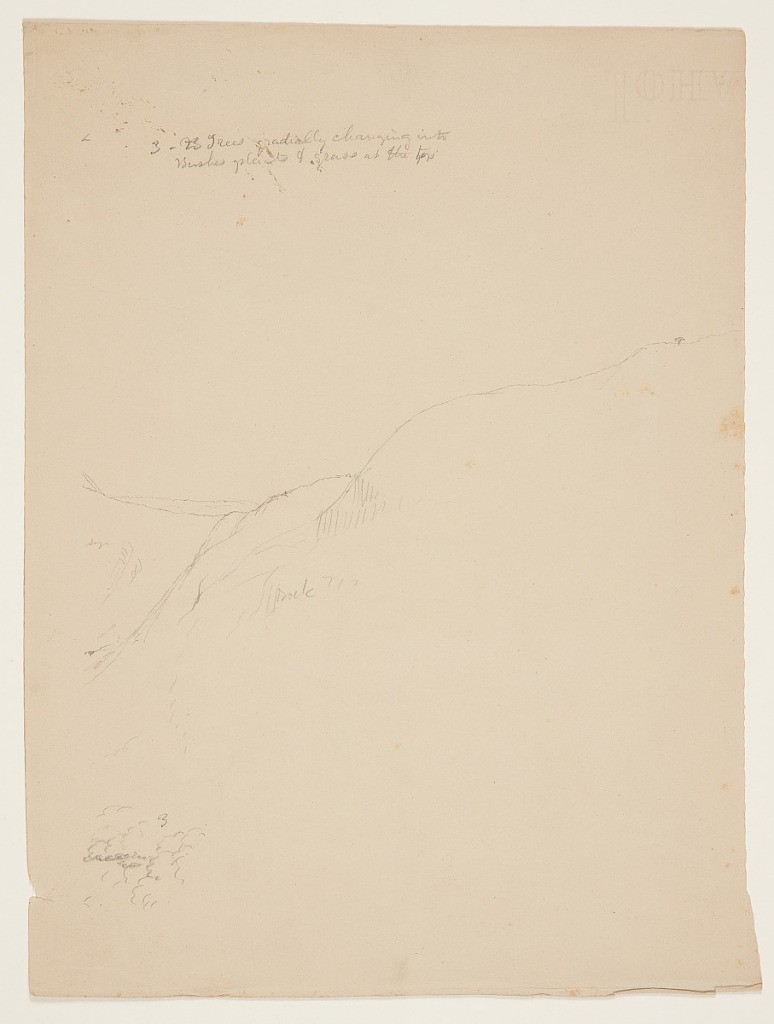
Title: Portion of a Mountain Panorama, Jamaica
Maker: Frederic Edwin Church, American, 1826–1900
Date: May–September 1865
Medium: Graphite on tan wove paper
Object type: Drawing
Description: Landscape sketch showing a view of a sloping mountainside in Jamaica with dense trees at its base that grow more sporadic as they approach the top. Lone tree visible at far right, where the ridge descends from right to left across the composition.